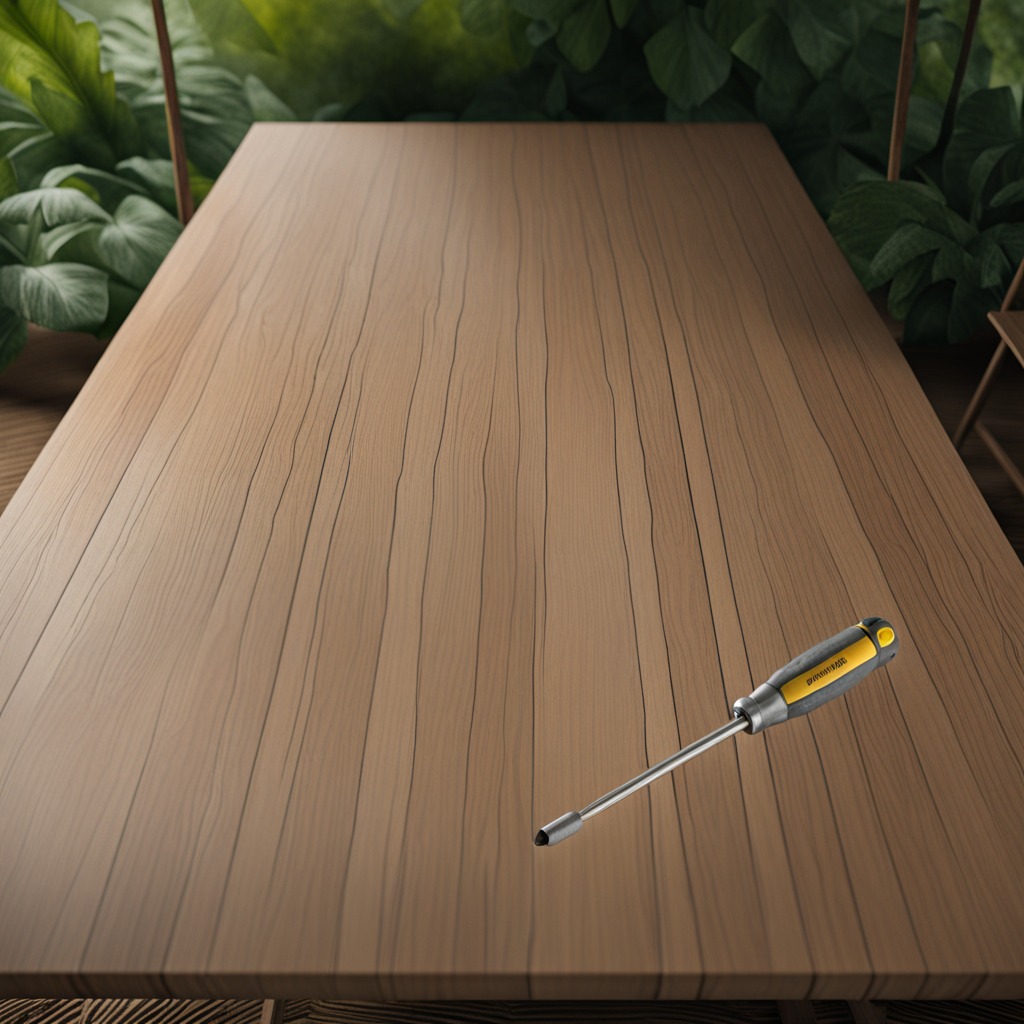
A screwdriver is lying on a wooden table in a jungle field workshop tent.